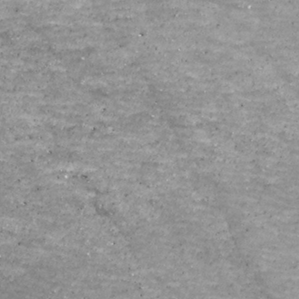
Label: non_frost